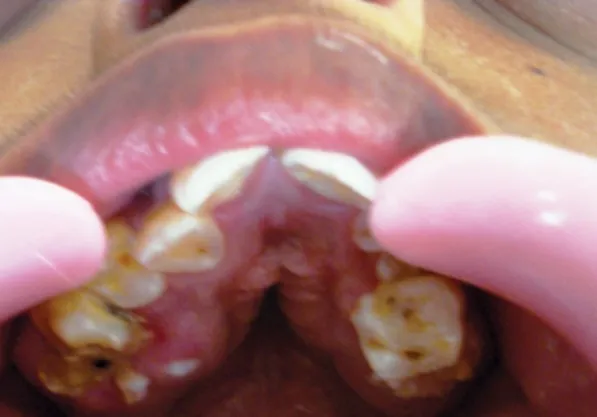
Pseudocleft in the palate.
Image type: radiology (ct)